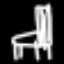
Label: chair